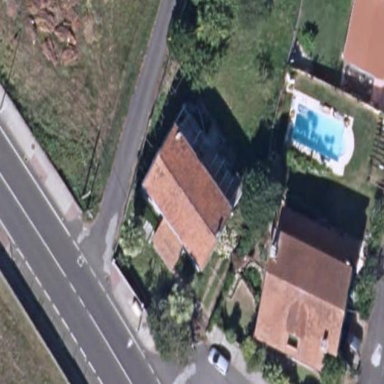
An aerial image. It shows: Simple house.